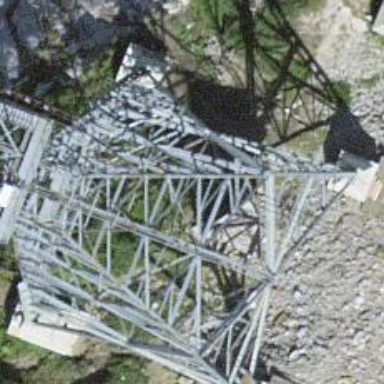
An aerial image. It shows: Pylon for aerialway.